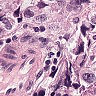
Metastatic tissue present: yes